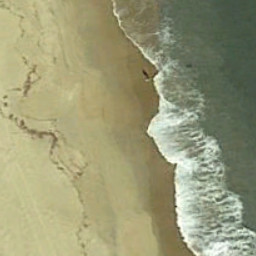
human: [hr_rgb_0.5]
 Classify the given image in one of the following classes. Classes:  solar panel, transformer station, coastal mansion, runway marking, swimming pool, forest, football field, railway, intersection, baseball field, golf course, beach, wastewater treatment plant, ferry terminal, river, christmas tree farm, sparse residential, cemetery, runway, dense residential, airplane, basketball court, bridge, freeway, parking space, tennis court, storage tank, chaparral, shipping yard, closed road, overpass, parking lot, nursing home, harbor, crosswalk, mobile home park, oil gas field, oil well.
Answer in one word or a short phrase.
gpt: beach